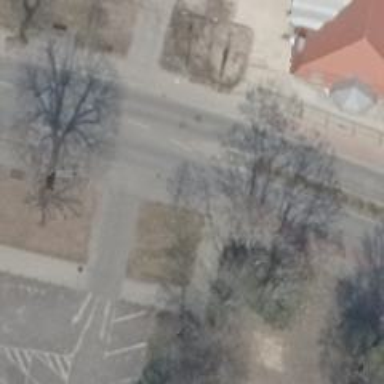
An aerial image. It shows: Uncontrolled road crossing with pedestrian island.